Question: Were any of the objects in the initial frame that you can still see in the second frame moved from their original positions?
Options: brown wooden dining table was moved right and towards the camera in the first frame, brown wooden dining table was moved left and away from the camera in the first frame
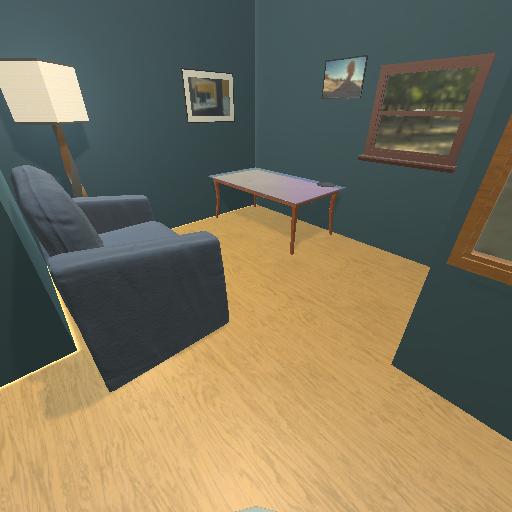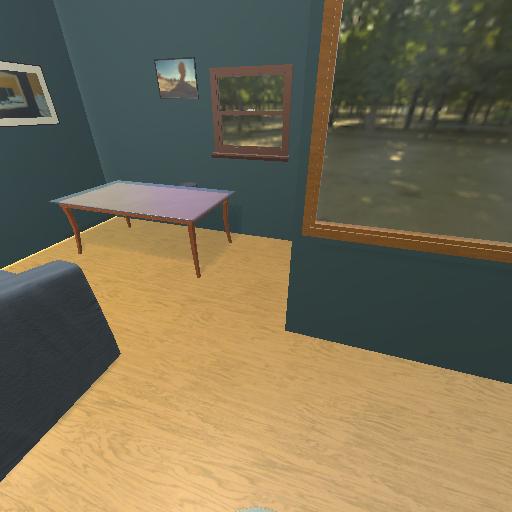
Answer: brown wooden dining table was moved right and towards the camera in the first frame